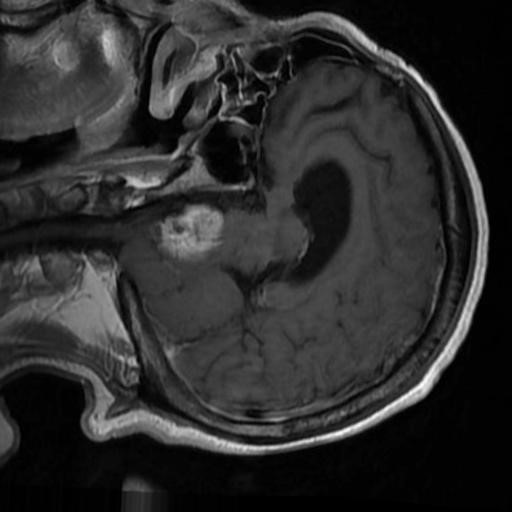
Label: brain_menin